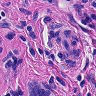
Metastatic tissue present: yes